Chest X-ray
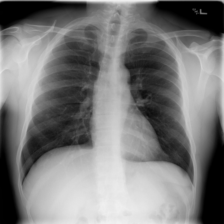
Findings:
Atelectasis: negative
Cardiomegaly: negative
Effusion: negative
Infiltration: positive
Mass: negative
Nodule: negative
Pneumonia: negative
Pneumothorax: negative
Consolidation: negative
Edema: negative
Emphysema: negative
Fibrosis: negative
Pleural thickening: negative
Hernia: negative